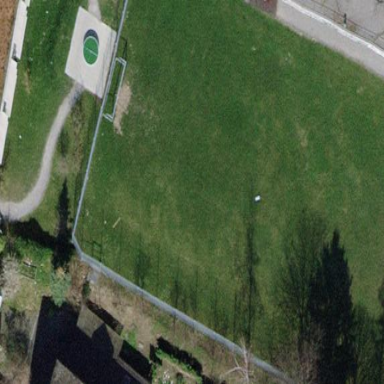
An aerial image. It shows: Grass pitch used for soccer.